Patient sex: M
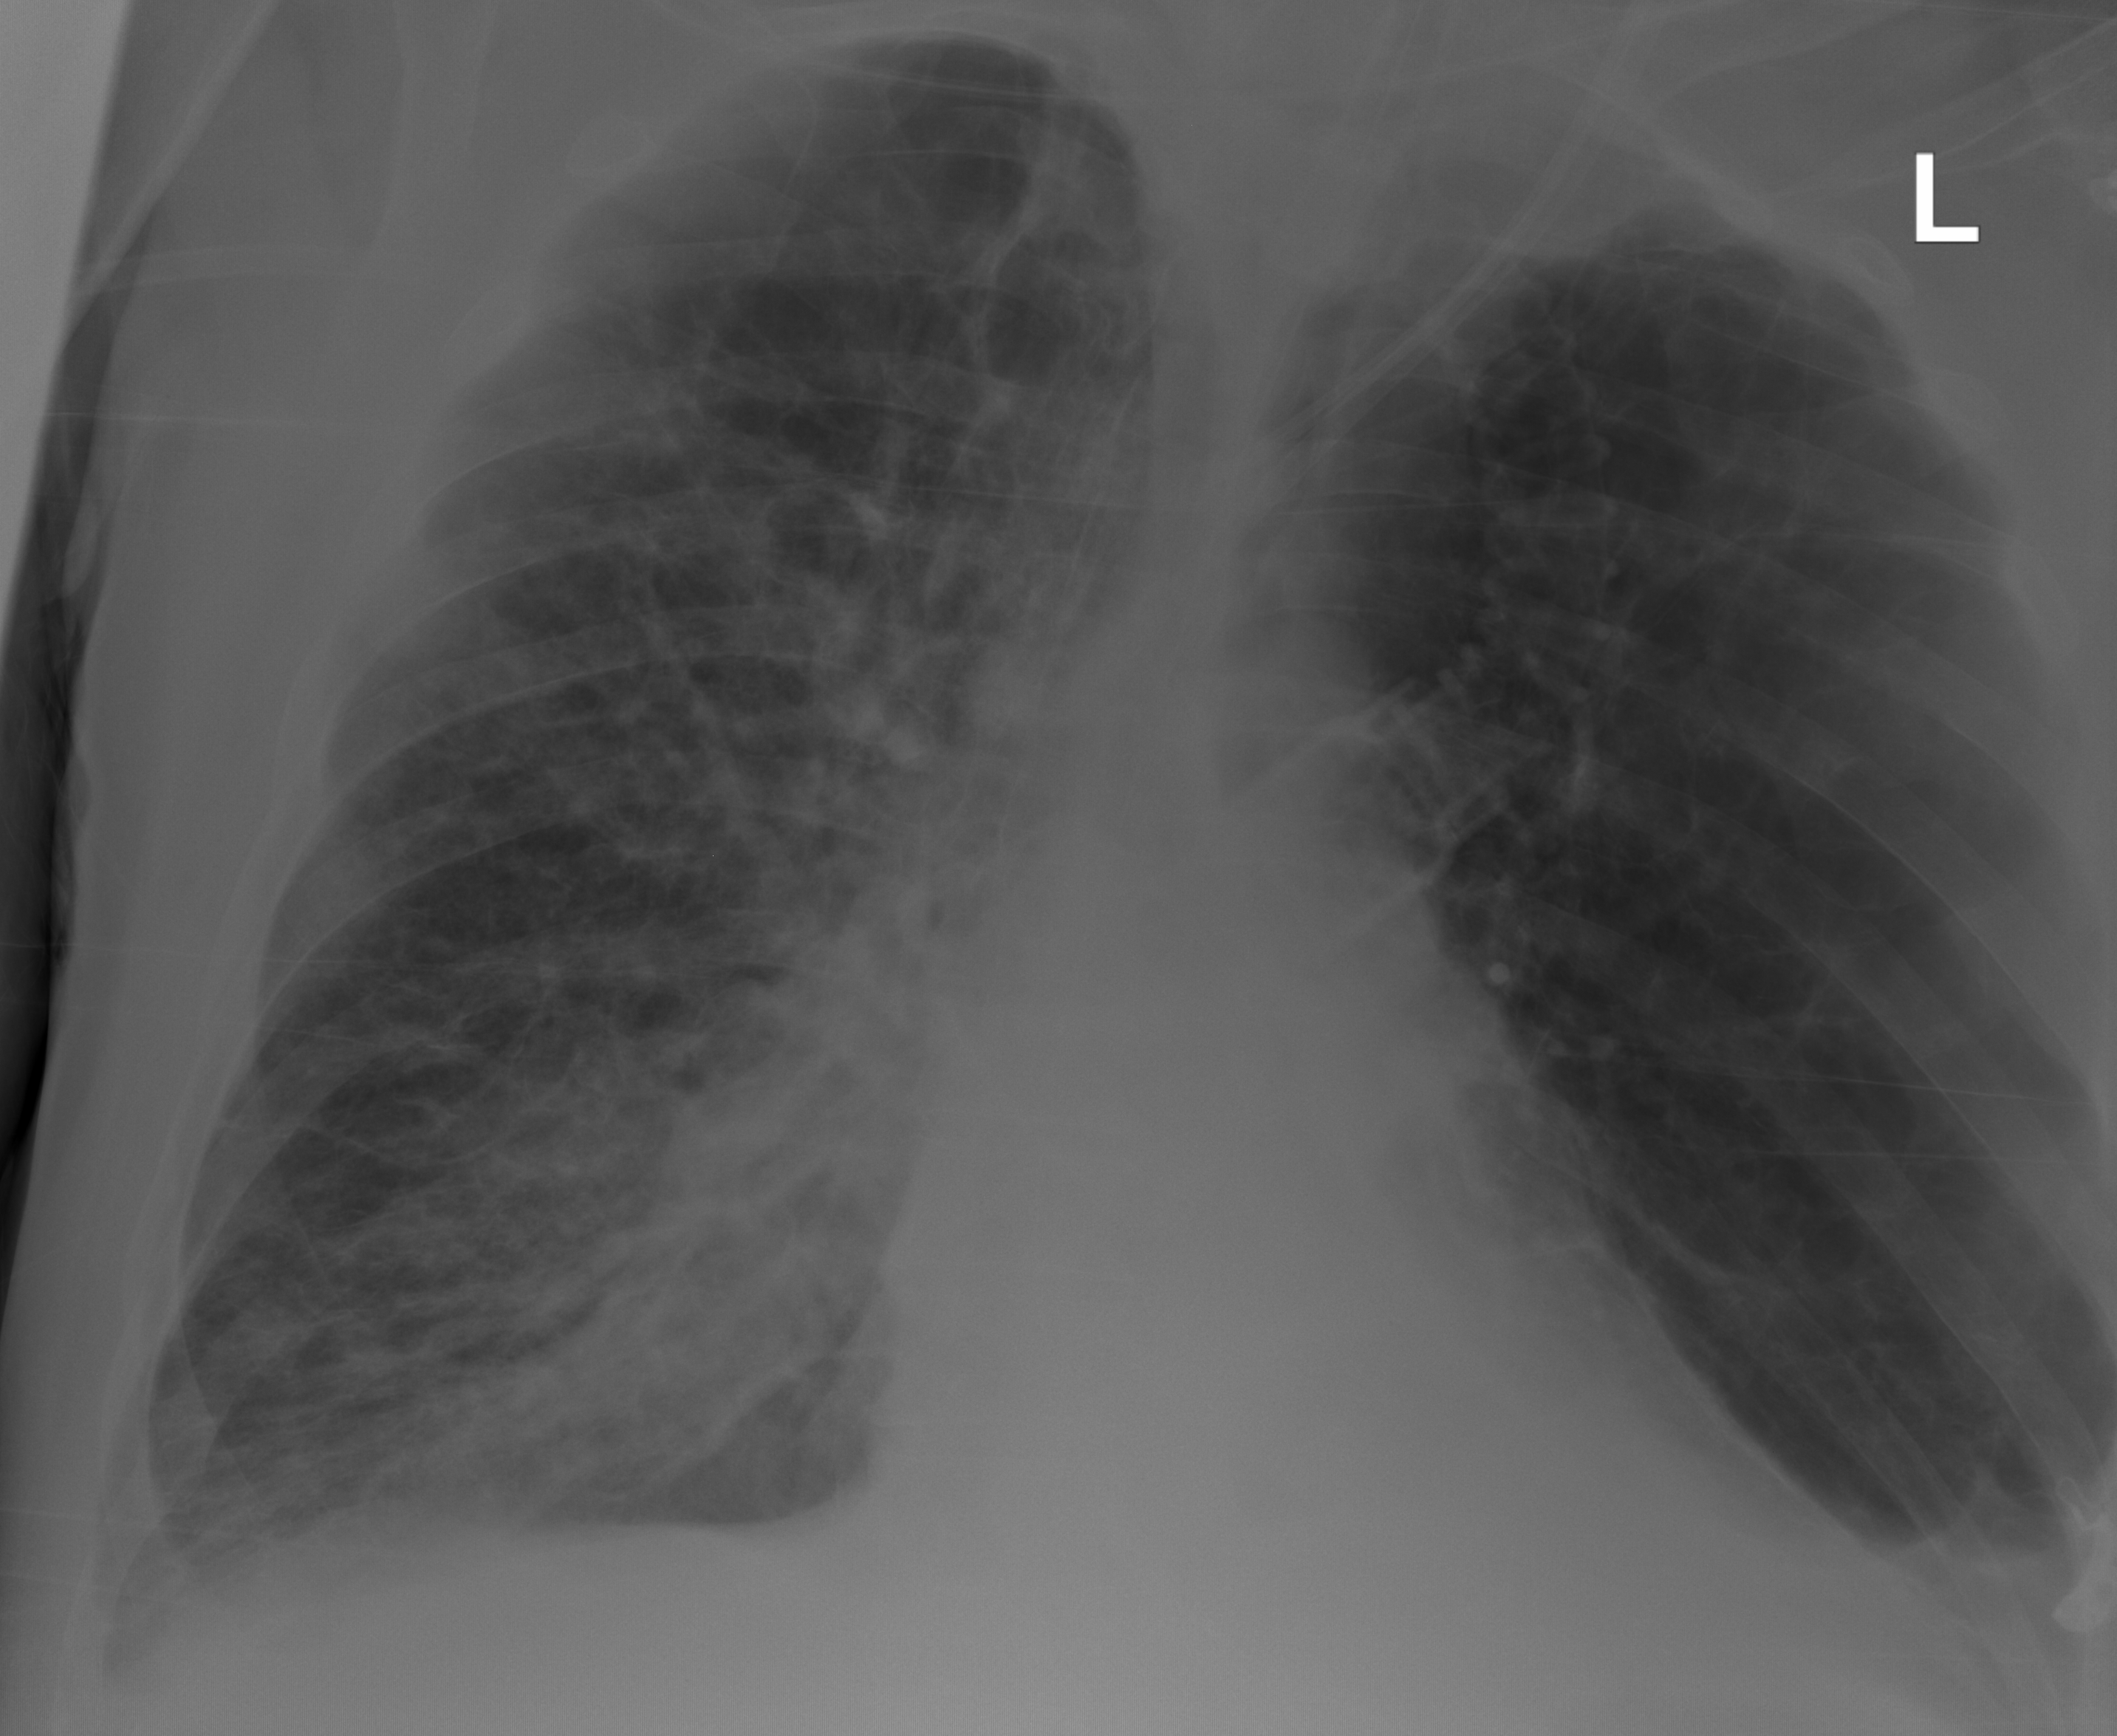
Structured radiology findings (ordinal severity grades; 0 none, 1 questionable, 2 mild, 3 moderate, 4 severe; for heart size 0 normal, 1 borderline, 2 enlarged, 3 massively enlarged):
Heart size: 0
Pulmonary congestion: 1
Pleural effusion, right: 2
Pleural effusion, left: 2
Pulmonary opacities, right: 3
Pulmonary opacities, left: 0
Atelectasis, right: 2
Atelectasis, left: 0